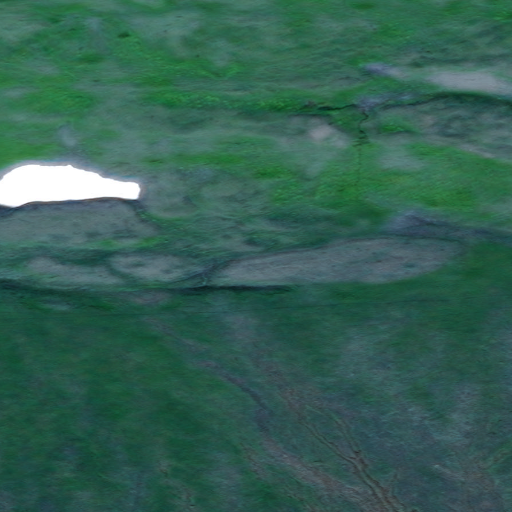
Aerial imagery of gap in Alaska named Easy Pass containing only unknown